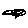
Label: bird